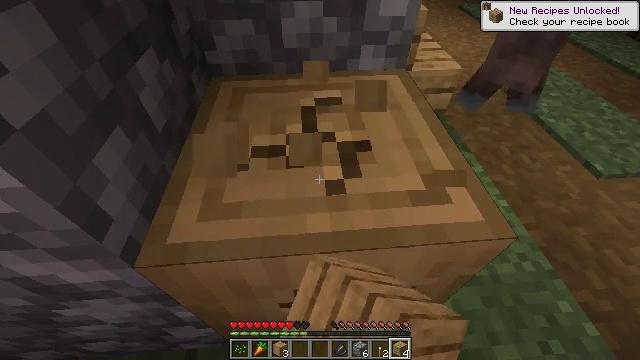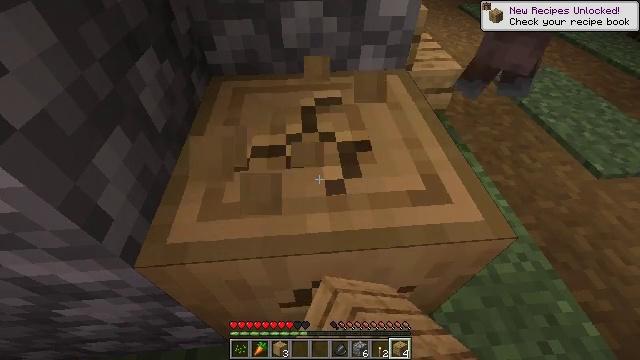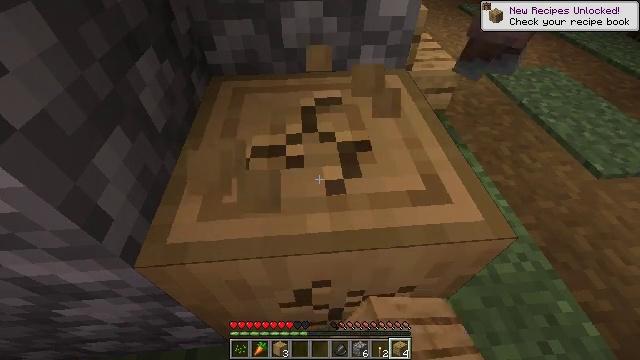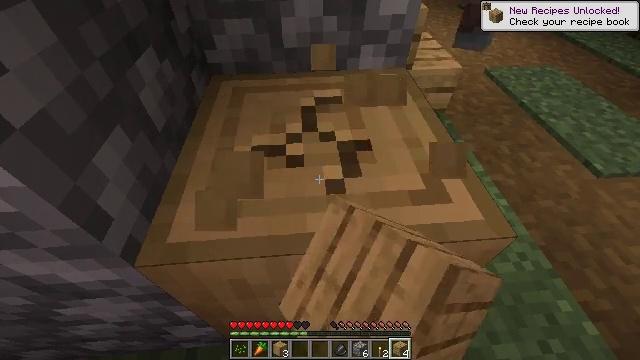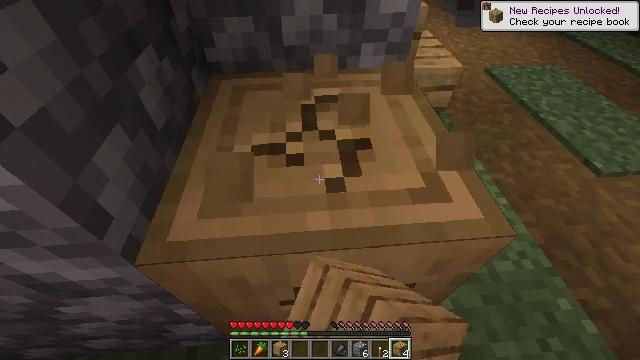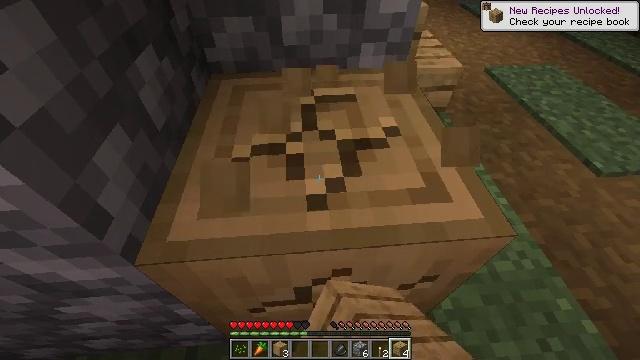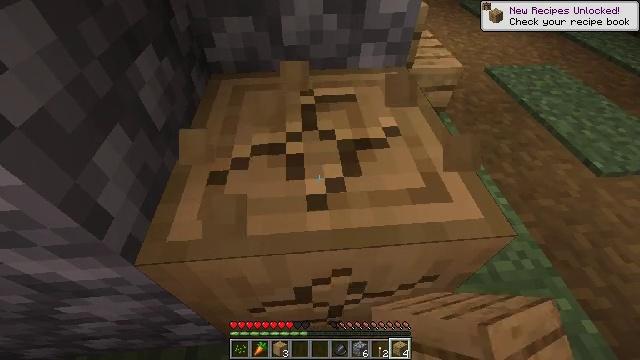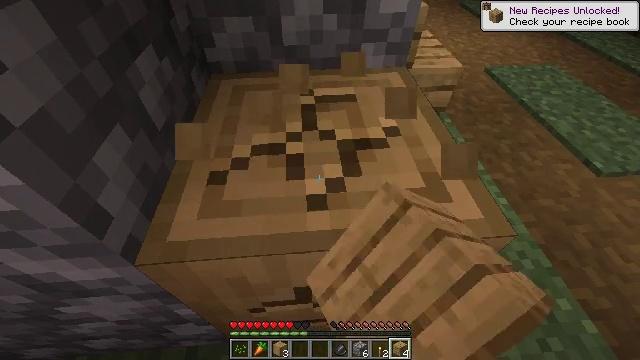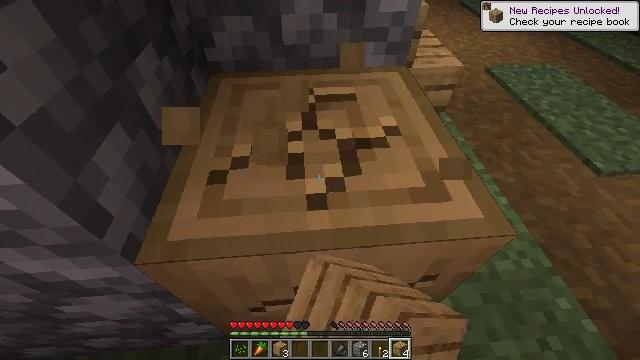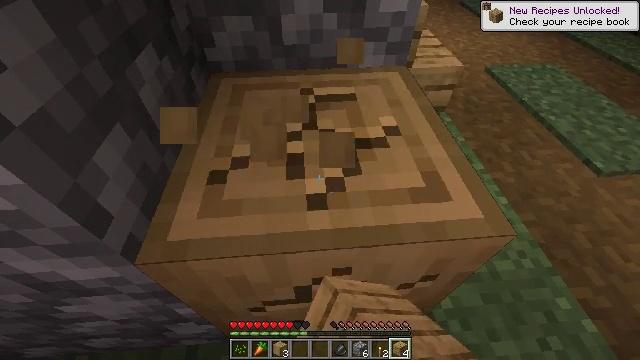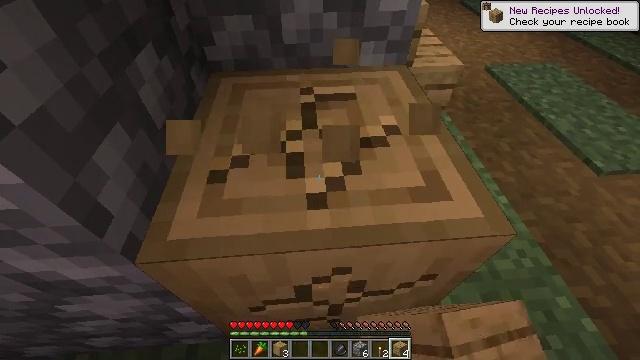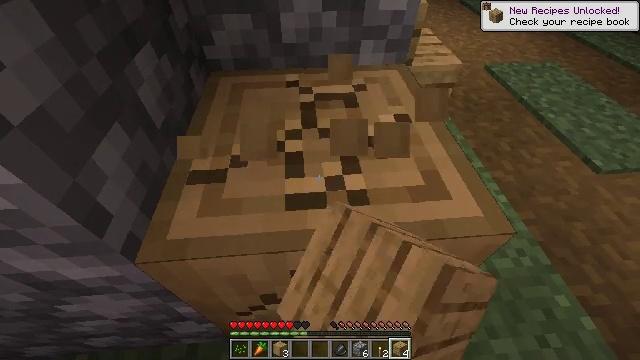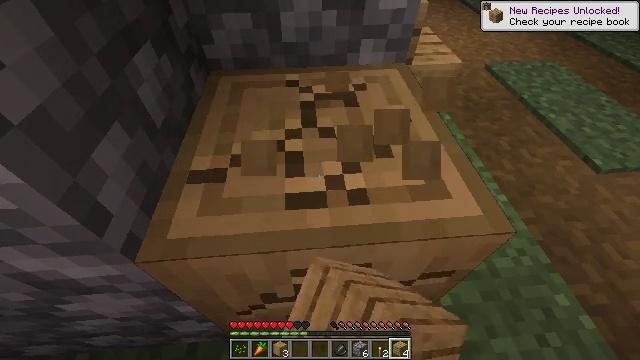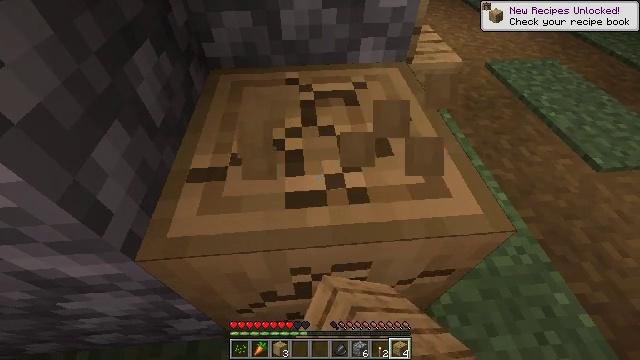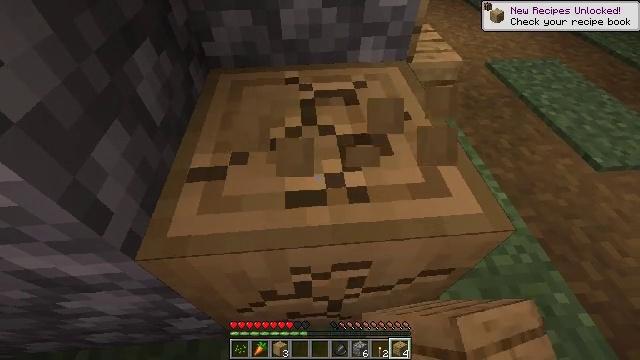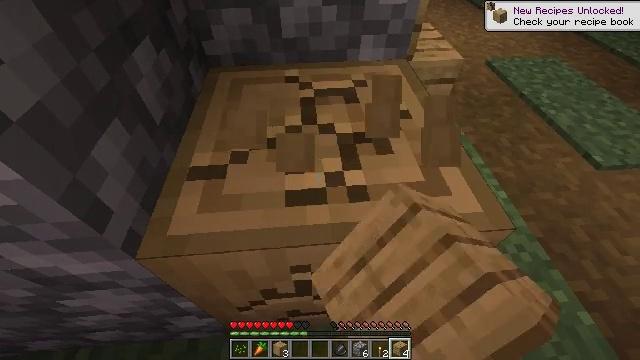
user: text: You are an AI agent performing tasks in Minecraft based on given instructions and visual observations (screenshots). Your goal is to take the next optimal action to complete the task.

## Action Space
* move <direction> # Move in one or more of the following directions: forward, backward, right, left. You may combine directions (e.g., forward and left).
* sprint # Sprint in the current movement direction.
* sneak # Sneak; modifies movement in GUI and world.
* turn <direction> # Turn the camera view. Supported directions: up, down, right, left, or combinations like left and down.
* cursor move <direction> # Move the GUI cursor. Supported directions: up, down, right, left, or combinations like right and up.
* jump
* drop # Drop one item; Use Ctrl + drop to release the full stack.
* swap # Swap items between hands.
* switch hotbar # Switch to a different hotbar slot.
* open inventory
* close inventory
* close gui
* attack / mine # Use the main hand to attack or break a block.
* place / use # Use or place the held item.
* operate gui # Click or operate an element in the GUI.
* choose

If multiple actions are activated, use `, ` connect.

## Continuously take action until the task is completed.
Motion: motion action
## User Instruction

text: Retrieve the stripped oak log.
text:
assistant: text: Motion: attack / mine
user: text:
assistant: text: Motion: attack / mine
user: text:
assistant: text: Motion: attack / mine
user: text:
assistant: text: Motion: attack / mine
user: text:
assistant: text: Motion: attack / mine
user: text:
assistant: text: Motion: attack / mine
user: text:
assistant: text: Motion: attack / mine
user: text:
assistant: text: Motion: attack / mine
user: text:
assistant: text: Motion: attack / mine
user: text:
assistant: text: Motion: attack / mine
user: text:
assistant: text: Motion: attack / mine
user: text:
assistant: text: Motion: attack / mine
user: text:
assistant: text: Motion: attack / mine
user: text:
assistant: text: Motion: attack / mine
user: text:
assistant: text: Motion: attack / mine
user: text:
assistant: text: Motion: attack / mine
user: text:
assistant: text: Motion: attack / mine
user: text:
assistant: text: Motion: attack / mine
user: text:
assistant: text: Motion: attack / mine
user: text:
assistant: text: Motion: attack / mine
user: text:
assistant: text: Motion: attack / mine
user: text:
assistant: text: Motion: attack / mine
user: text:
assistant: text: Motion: attack / mine
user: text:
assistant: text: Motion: attack / mine
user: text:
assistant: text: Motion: attack / mine
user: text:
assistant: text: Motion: attack / mine
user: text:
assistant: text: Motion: attack / mine
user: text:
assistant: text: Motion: attack / mine
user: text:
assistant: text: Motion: attack / mine
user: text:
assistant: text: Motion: attack / mine